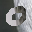
Label: 0